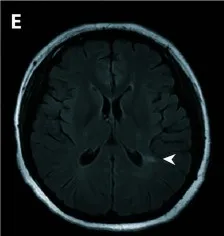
Brain MRI of the second and third attack. (D-F) Repeat MRI (T2-weighted fluid attenuated inversion recovery imaging) at the third attack after steroid cessation showed new lesions adjacent to the left posterior horn of the lateral ventricle and resolution of juxtacortical and pontine lesions. Lesions were indicated by white arrowheads. MRI, magnetic resonance imaging.
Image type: radiology (mri)